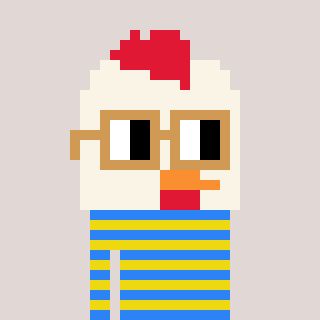
a pixel art character with square brown glasses, a chicken-shaped head and a yellow-colored body on a warm background